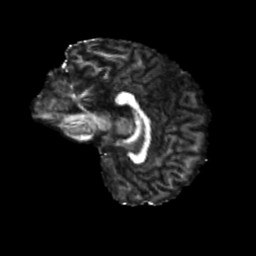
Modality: FA
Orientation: sagittal
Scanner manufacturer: siemens
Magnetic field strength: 3 T
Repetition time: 4 s
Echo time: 0.0594 s